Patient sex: M
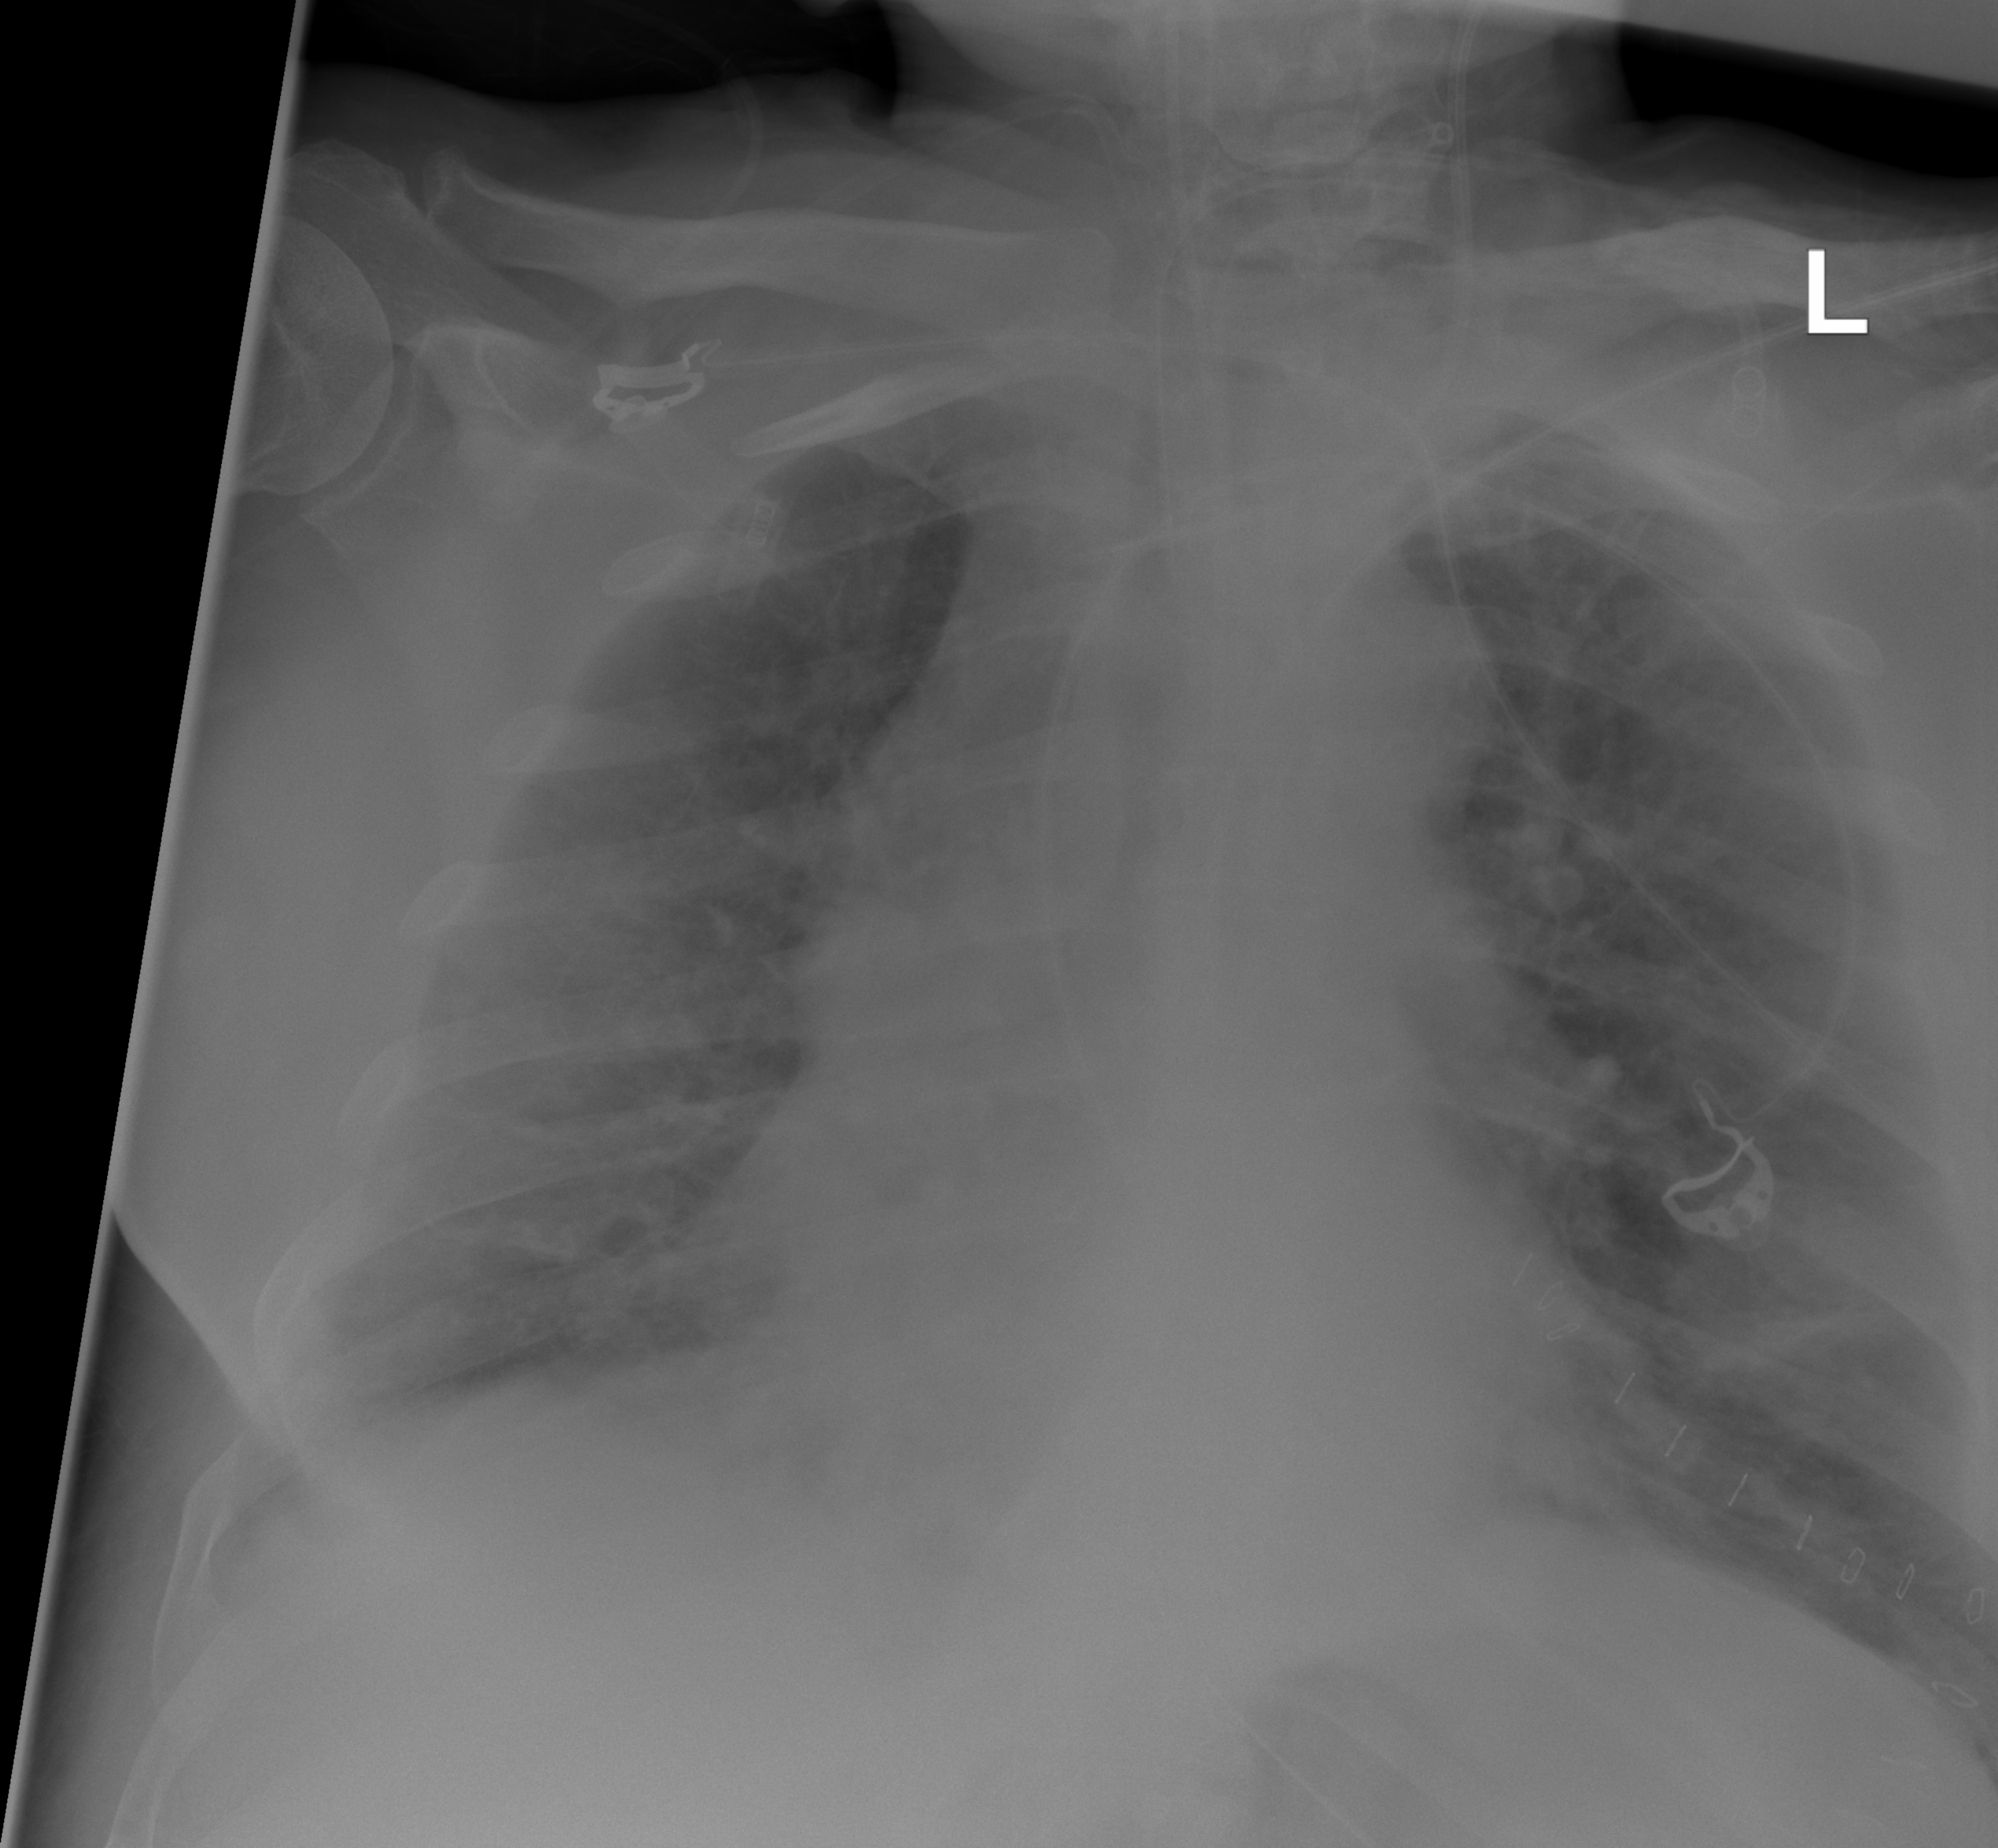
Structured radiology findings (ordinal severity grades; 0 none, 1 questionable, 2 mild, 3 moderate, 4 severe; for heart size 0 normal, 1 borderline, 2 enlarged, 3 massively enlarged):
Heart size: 1
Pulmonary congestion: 2
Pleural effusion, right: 2
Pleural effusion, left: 0
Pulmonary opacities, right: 2
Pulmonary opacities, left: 2
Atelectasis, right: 2
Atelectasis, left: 2